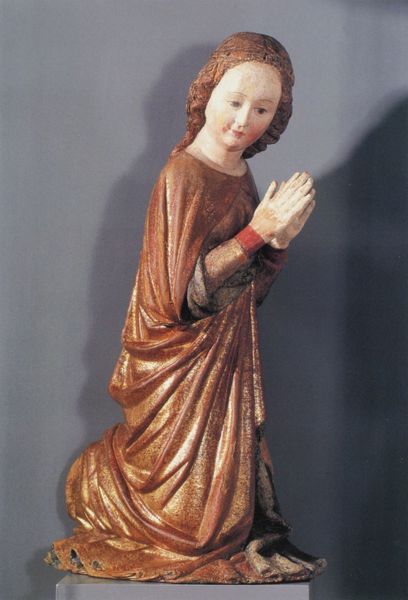
Titel: Kniende Maria aus einer Krönungsgruppe aus Teis
Künstler: Hans von Judenburg
Institution: Brixen, Diözesanmuseum
Schlagwörter: hand, schatten, umhang, braun, frau, grau, haar, holz, kleid, nase, rot, arm, arme, augen, falten, gesicht, johannes, sockel, hände, auge, figur, gewand, gold, haare, haarreif, kinn, lippen, skulptur, lächeln, wangen, faltenwurf, vergoldet, kreuz, knien, beten, gebet, schnitzerei, armband, armreif, kreuzigung, andacht, gefasst, anbeten, maria, magdalena, vergoldung, gwand, 1300